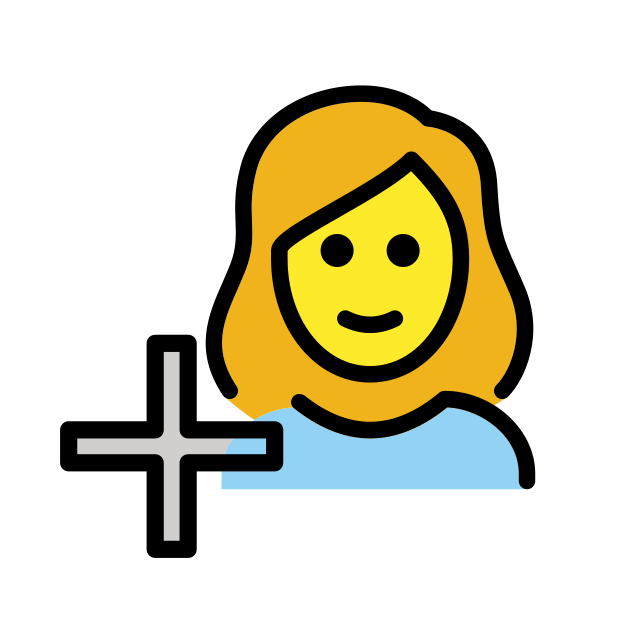
add contact